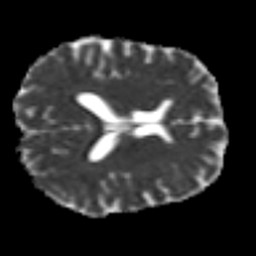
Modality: MD
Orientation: axial
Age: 29
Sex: male
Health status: ill
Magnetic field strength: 3 T
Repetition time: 9 s
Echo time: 0.093 s